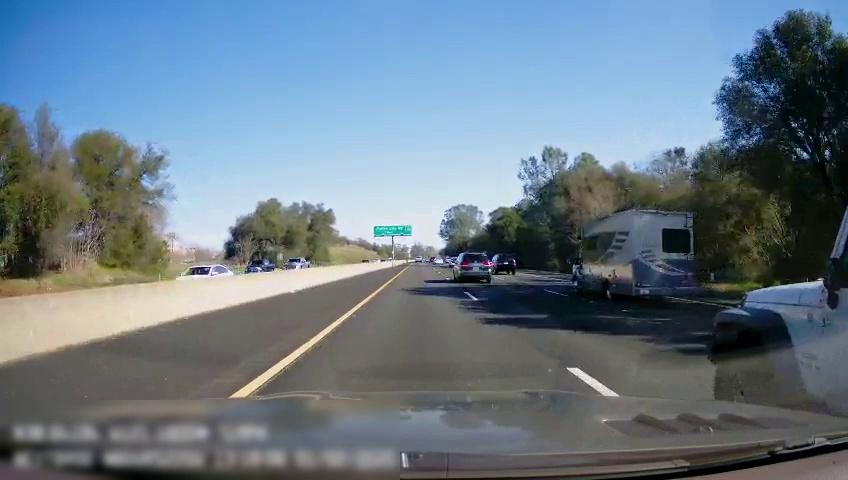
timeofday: Day
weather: Sunny
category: Drivable Space
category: Vehicles | Car
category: Vehicles | Truck
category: Vehicles | Truck
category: Vehicles | SUV
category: Vehicles | SUV
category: Vehicles | SUV
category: Vehicles | Van
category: Vehicles | Car
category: Vehicles | SUV
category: Lanes | Current Lane
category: Lanes | Current Lane
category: Lanes | Alternate Lane
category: Lanes | Alternate Lane
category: Traffic | Signs